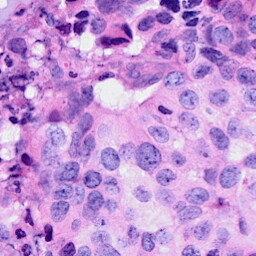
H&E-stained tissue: Breast